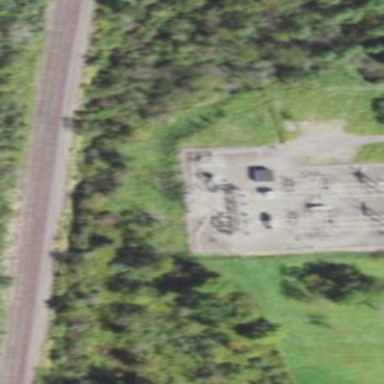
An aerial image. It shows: Power substation.